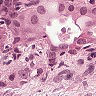
Metastatic tissue present: yes